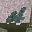
Label: 4